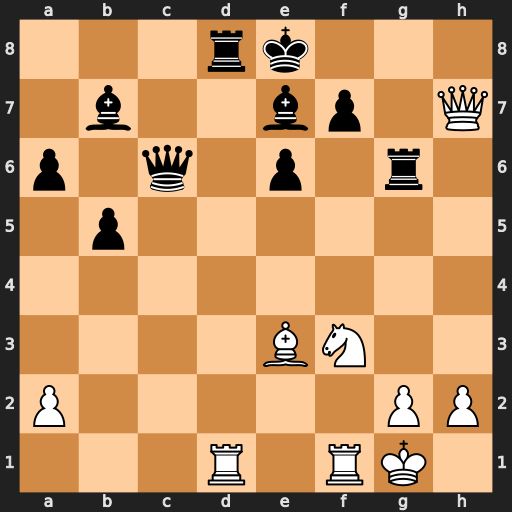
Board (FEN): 3rk3/1b2bp1Q/p1q1p1r1/1p6/8/4BN2/P5PP/3R1RK1
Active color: w
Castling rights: -
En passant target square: -
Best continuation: Qh8+ Bf8 Rxd8+ Kxd8 Qxf8+